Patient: sex M, age 79
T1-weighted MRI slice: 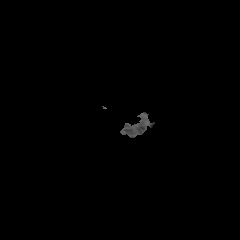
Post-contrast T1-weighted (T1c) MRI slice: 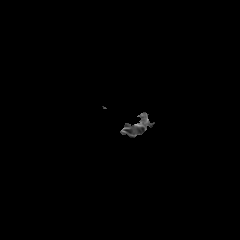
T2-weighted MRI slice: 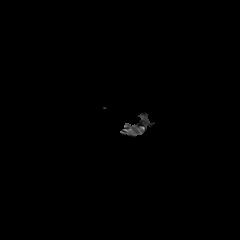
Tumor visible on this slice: no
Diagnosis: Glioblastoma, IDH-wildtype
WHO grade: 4